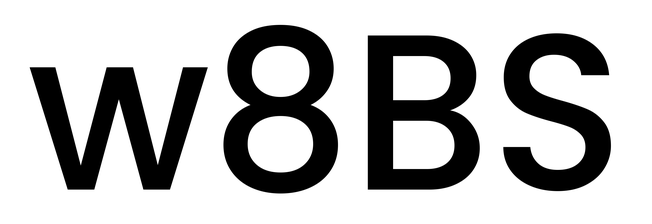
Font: Poppins-Medium